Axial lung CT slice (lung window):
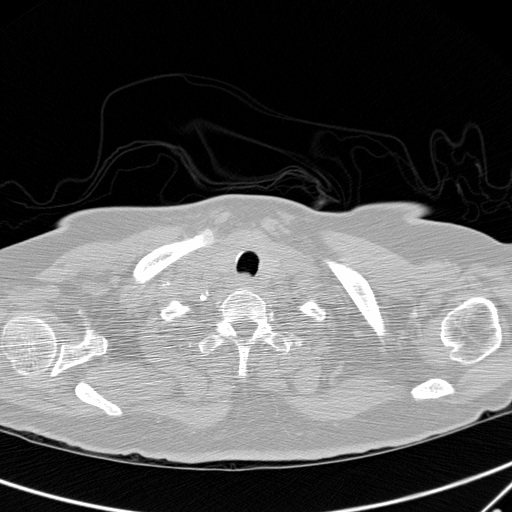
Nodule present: no